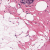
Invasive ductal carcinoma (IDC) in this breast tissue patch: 0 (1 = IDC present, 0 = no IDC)